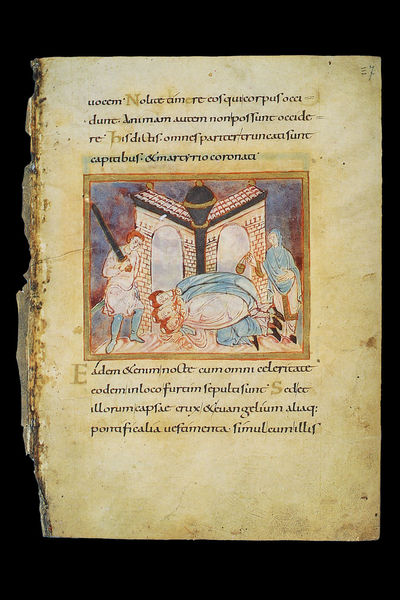
Titel: Kiliansvita
Institution: Hannover, Niedersäschische Landesbibliothek
Schlagwörter: blau, mann, schlaf, gelb, menschen, bunt, frau, männer, orange, rot, henker, hinrichtung, köpfen, rahmen, bild, personen, blatt, hellblau, schrift, ecke, liegen, schlafen, bogen, mauer, farbe, vergilbt, liegend, fallen, tor, bögen, buch, torbogen, initialen, seite, knüppel, schwert, text, knien, ritter, buchseite, tore, kniend, mittelalter, weihrauch, anbetung, schlagen, demut, marie, latein, architecture, buchmalerei, moyen age, tour, majuskeln, enluminure, demütig, arme, livre, armure, illumination, ergeben, ritterschlag, manuscrit, page, écriture, cadre, ausgerissen, weirauch, chevaliers, arches, lettrine, pigments, paléographie, larnos, larons, e7